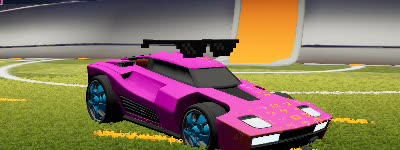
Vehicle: breakout